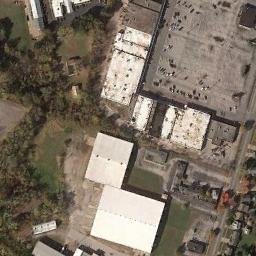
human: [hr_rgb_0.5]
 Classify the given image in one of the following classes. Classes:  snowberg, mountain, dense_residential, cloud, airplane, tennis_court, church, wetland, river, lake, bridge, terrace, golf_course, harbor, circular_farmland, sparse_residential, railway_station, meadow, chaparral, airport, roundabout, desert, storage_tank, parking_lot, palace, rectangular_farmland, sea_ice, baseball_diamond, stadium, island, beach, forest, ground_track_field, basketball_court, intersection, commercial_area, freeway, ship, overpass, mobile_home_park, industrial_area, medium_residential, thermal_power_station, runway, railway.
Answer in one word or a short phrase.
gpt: industrial_area